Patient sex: F
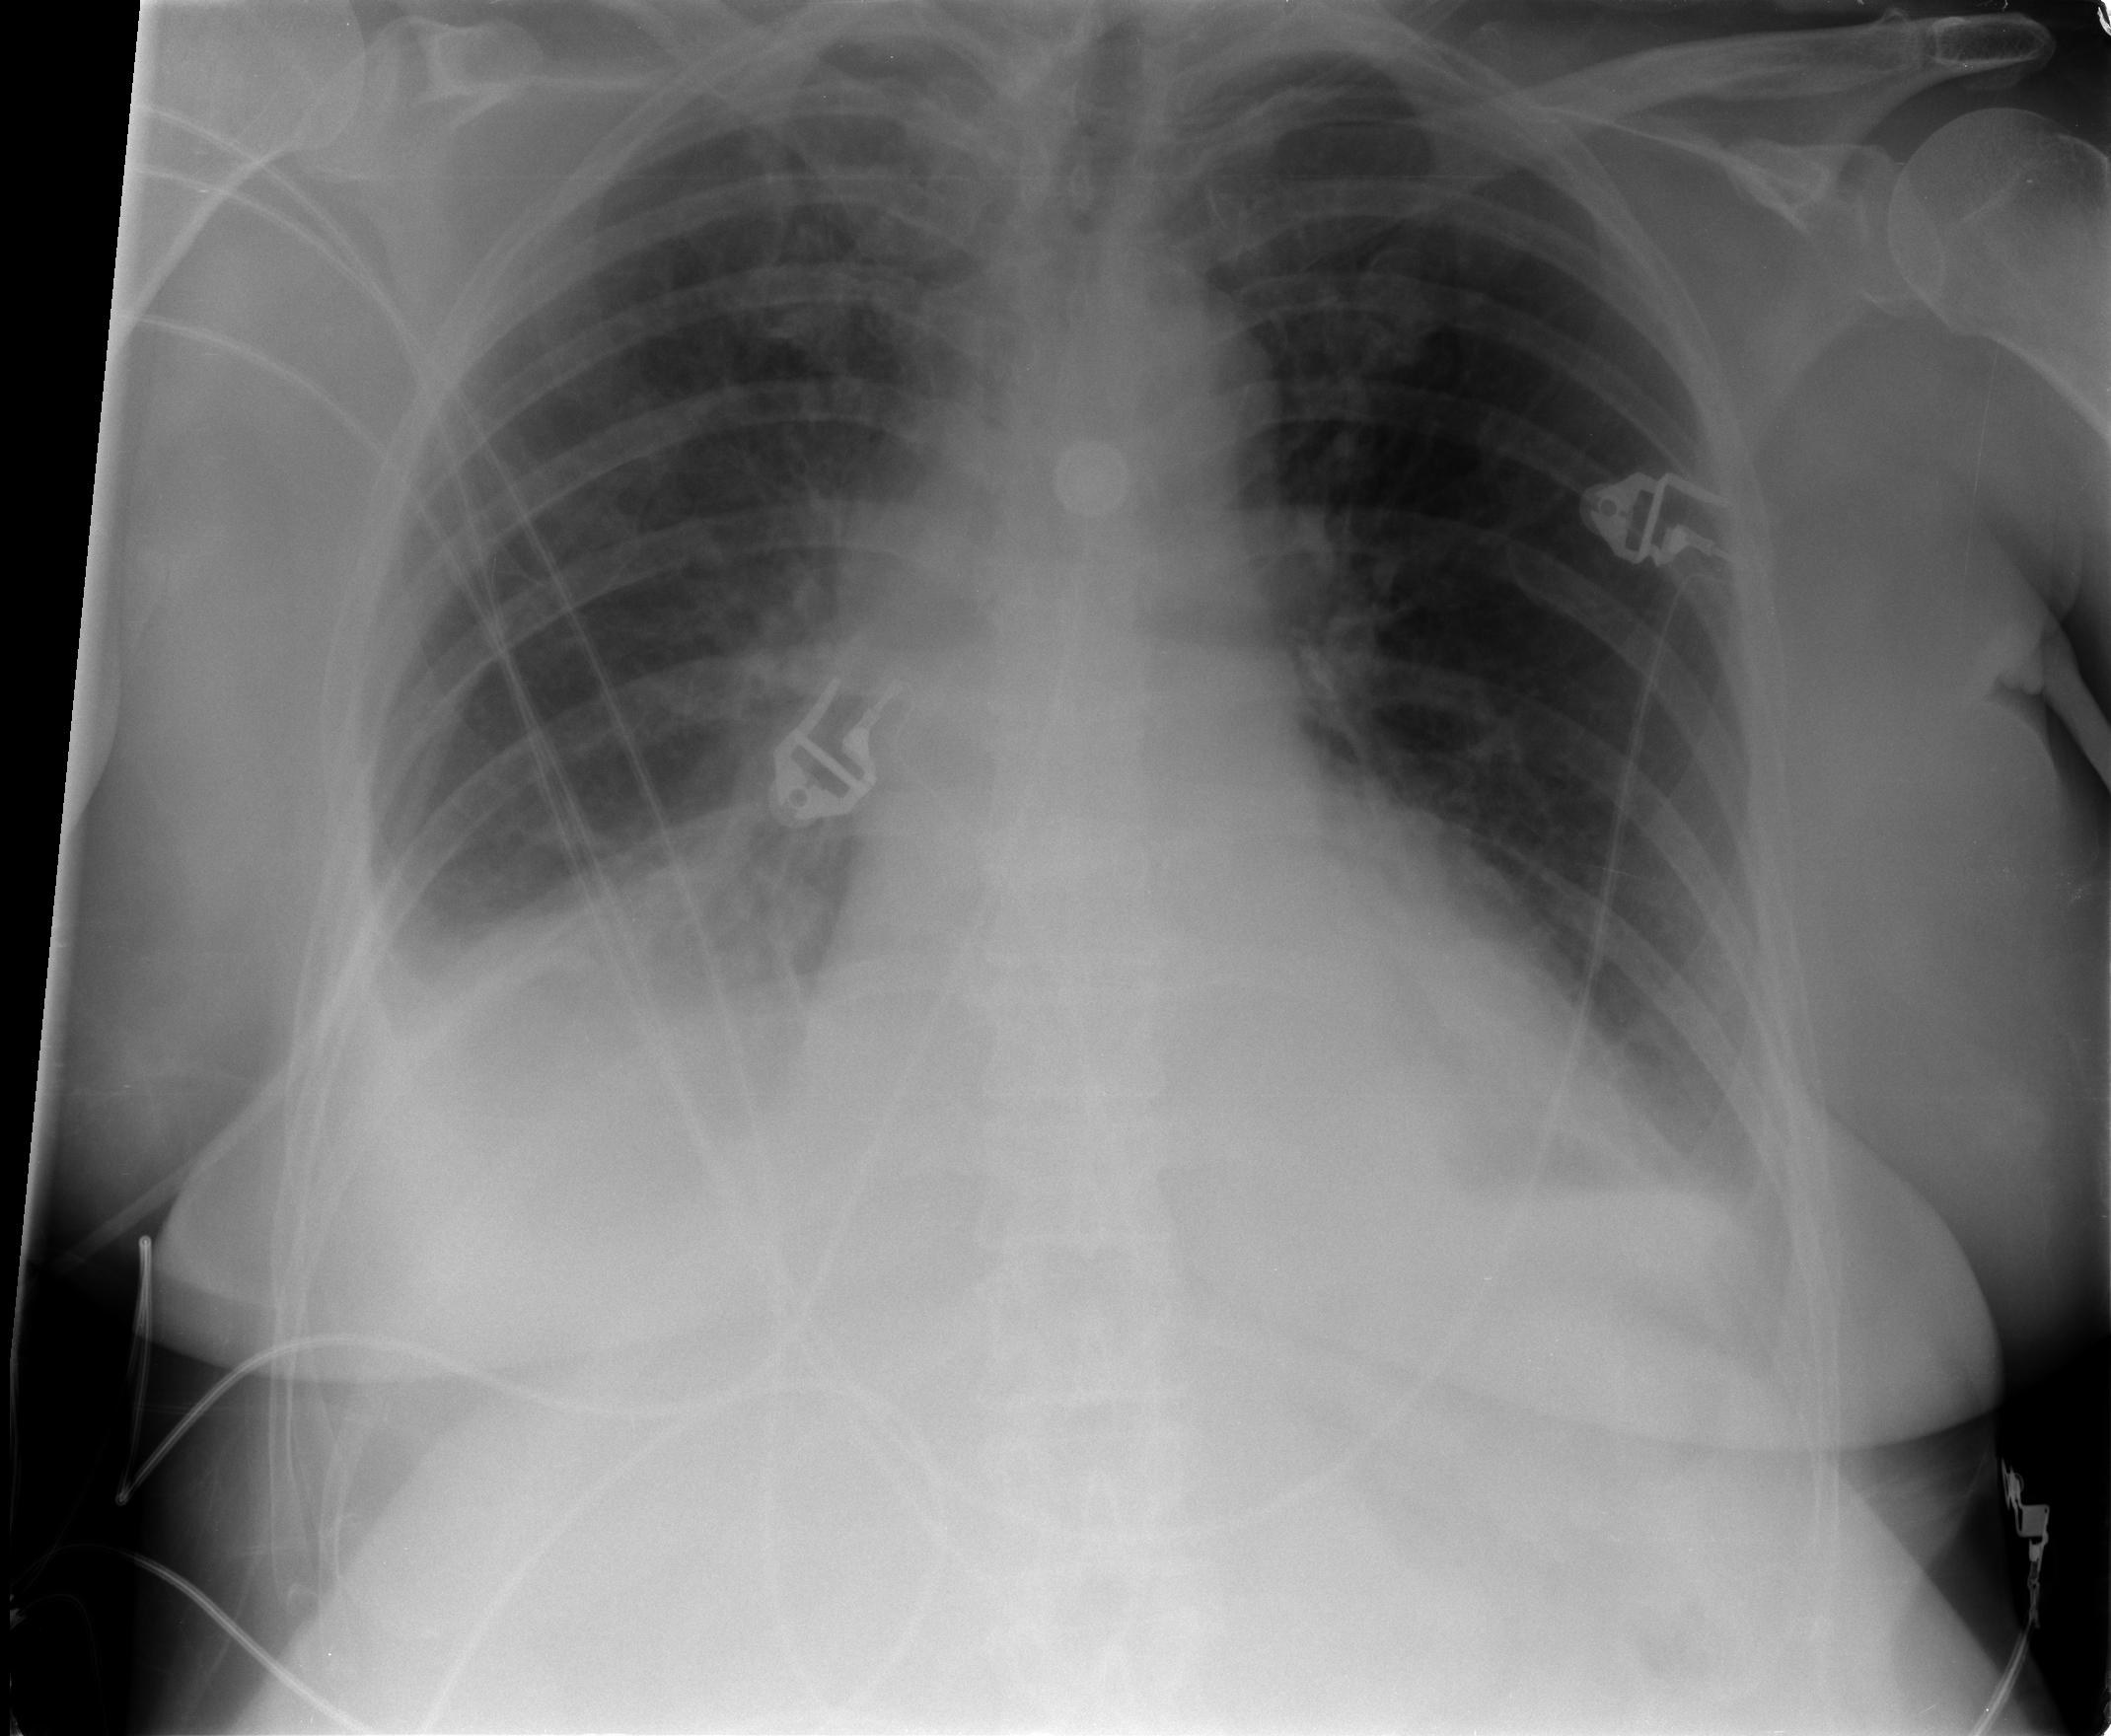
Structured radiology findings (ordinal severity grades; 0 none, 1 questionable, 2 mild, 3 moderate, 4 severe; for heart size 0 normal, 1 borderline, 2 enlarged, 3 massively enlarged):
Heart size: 2
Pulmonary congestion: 1
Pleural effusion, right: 3
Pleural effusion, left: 0
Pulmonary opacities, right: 0
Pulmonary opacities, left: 0
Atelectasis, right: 2
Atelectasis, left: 2